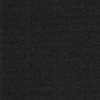
Atmospheric dust classification: dusty